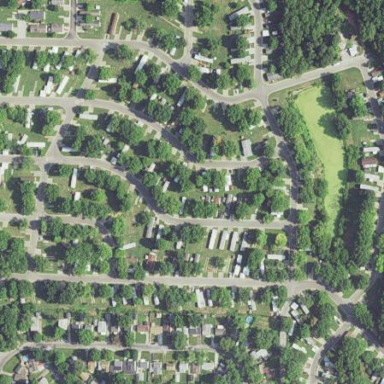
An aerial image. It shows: Residential area designated as trailer park.